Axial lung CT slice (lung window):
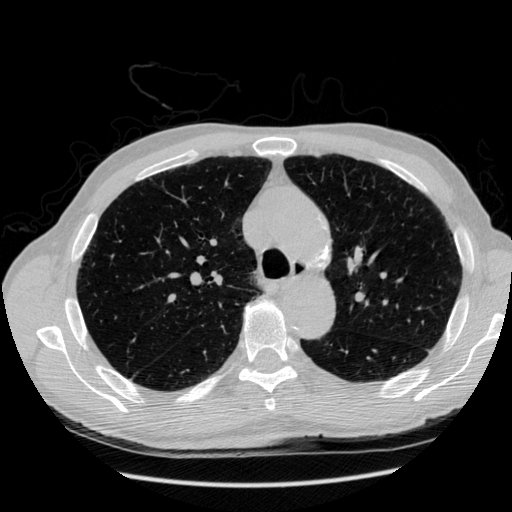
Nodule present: no